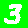
Digit: 3